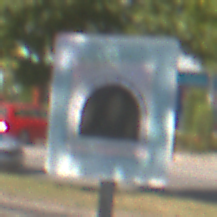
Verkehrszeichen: Tunnel
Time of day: Midday
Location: Outdoor (Urban)
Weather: Clear
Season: NotSpecified
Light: Natural